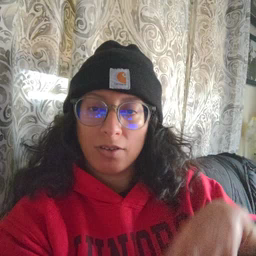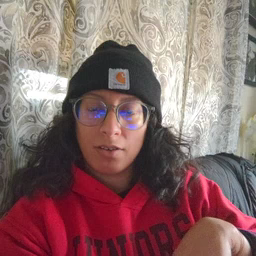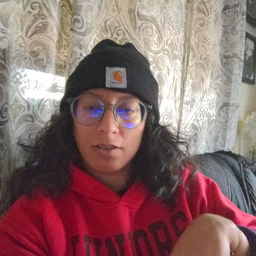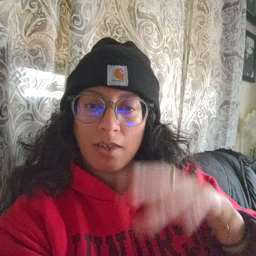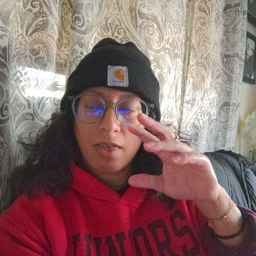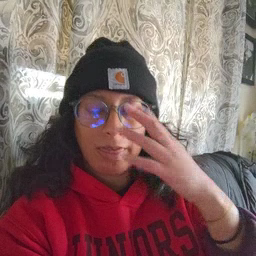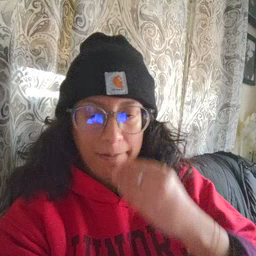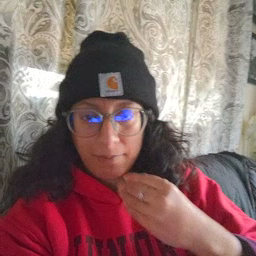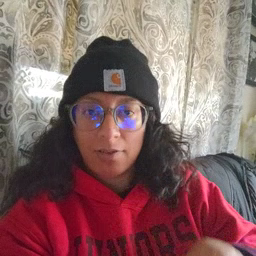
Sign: nap